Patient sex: F
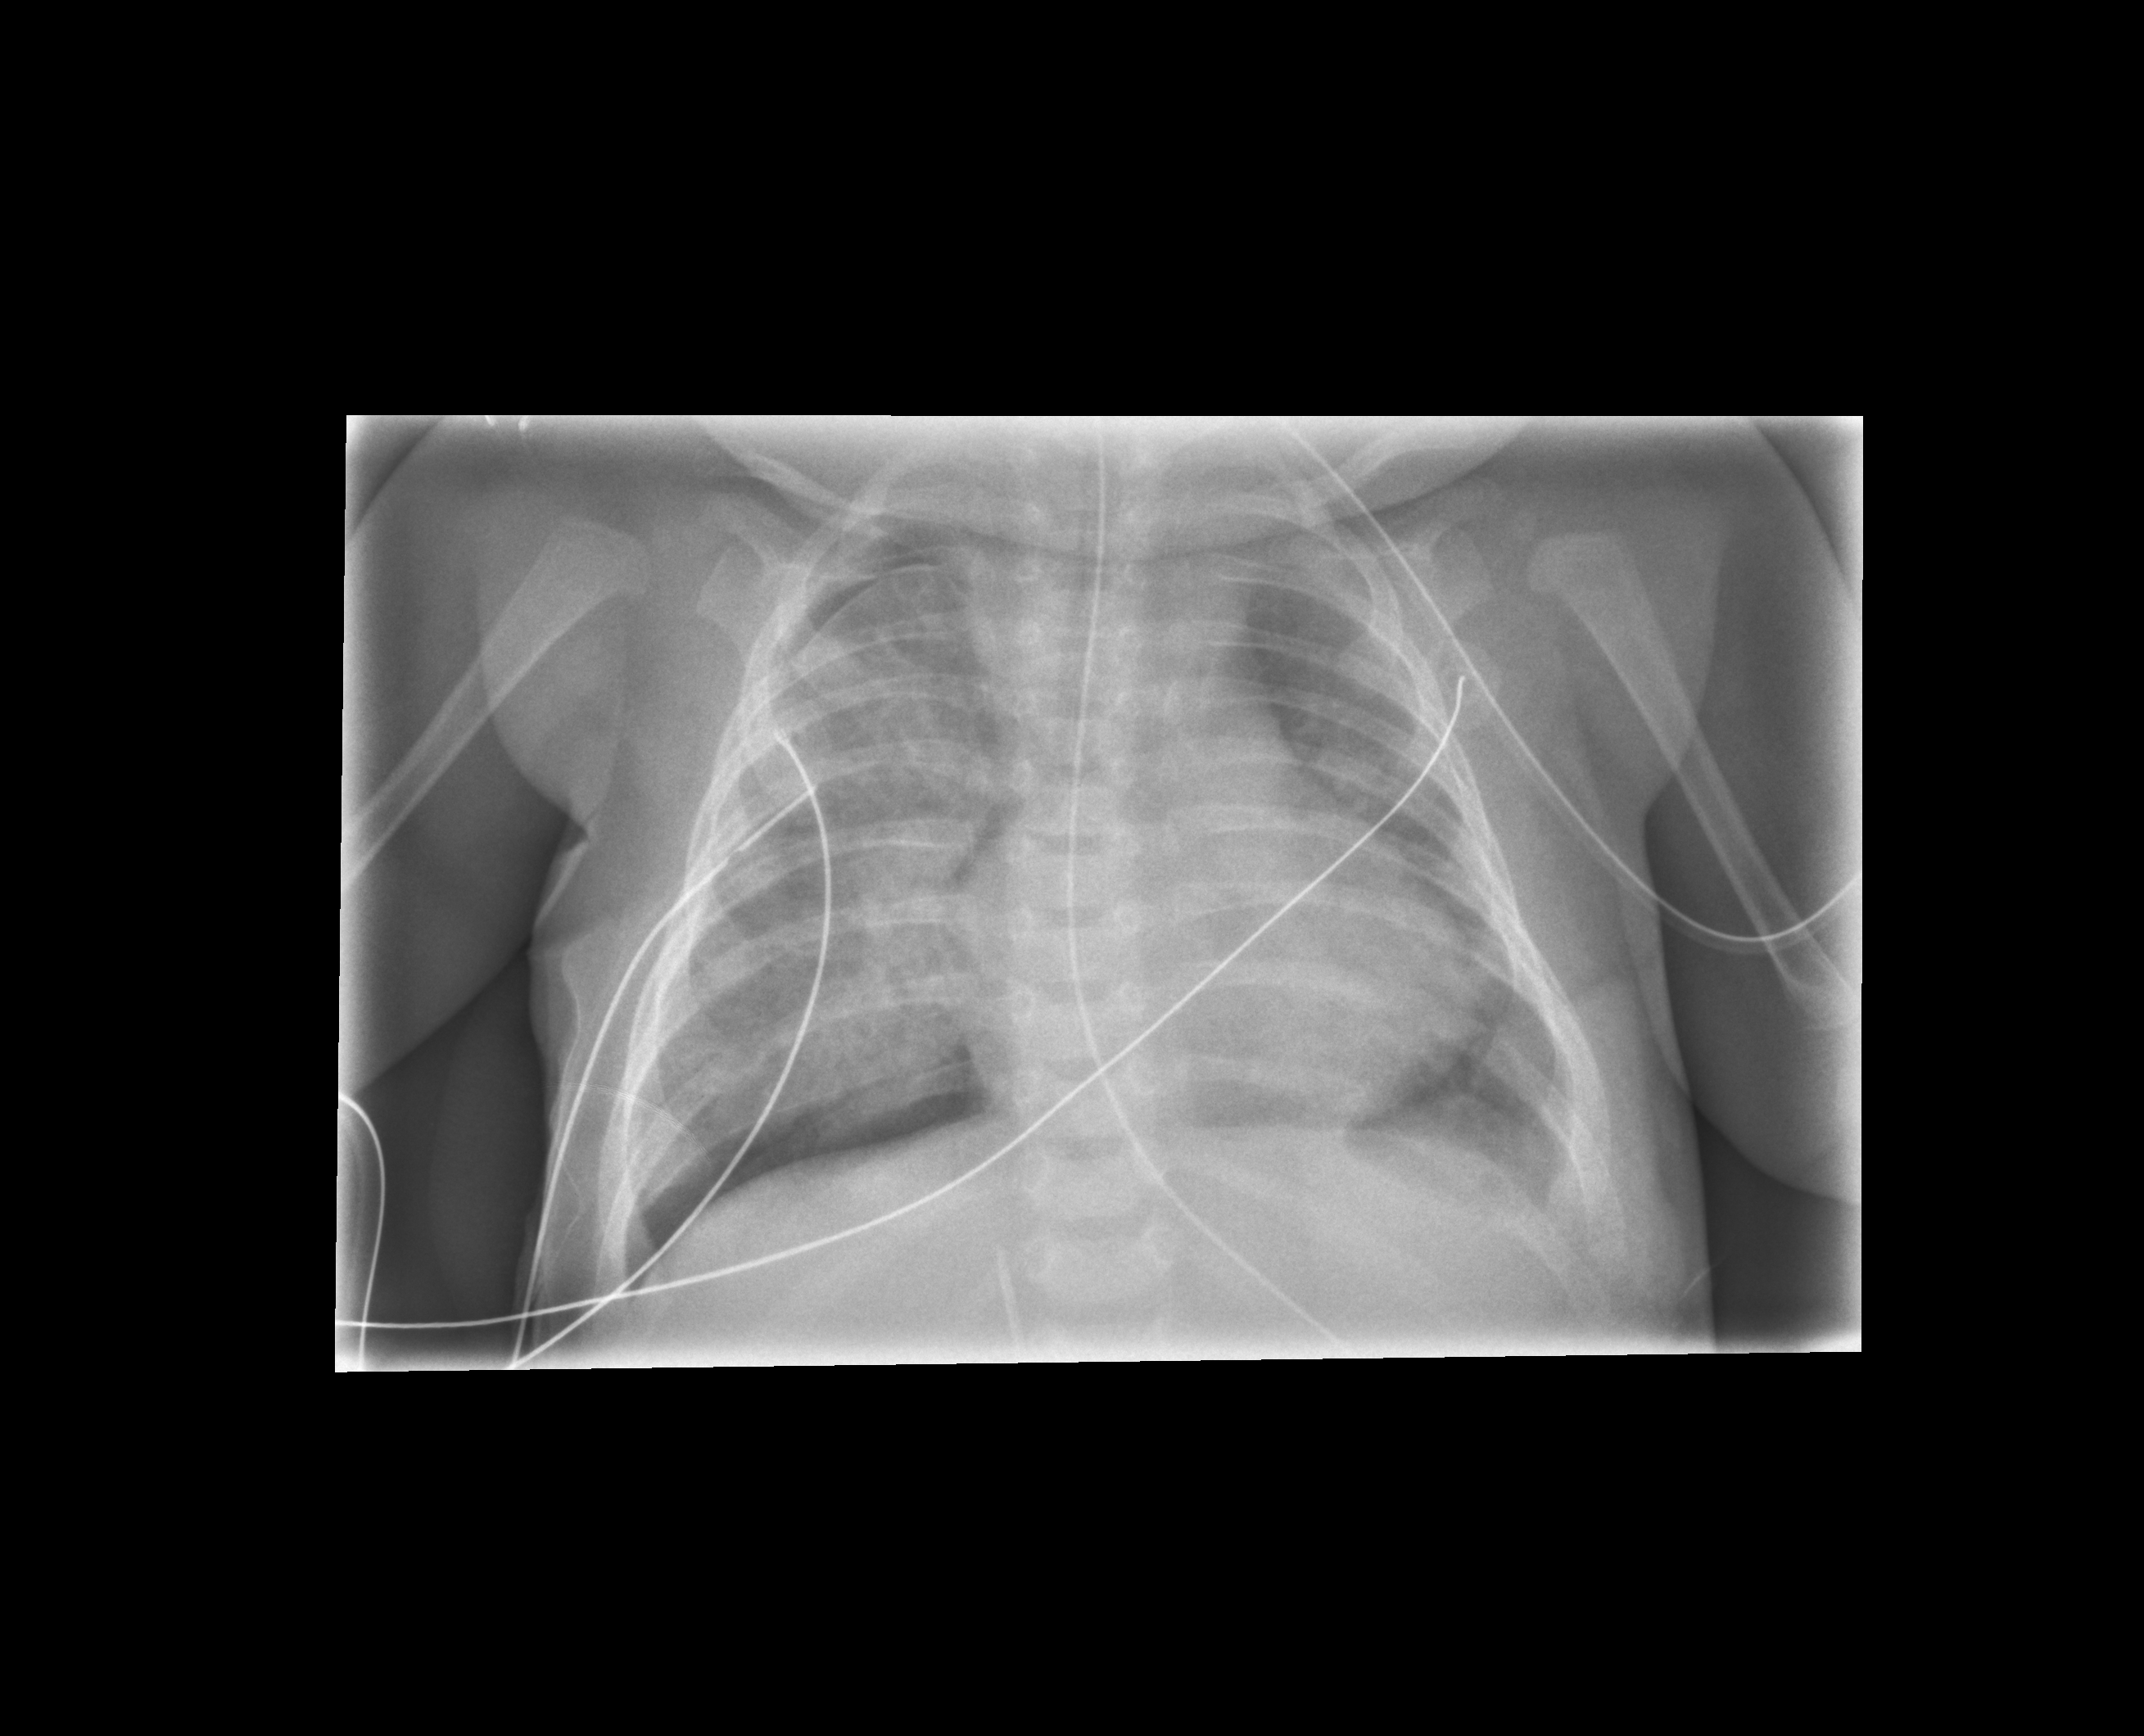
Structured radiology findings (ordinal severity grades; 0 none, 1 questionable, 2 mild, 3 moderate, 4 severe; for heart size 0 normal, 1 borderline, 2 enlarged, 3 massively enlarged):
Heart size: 0
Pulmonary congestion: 0
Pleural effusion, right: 0
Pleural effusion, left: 0
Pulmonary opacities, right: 3
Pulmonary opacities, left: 2
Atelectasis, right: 3
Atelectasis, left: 2